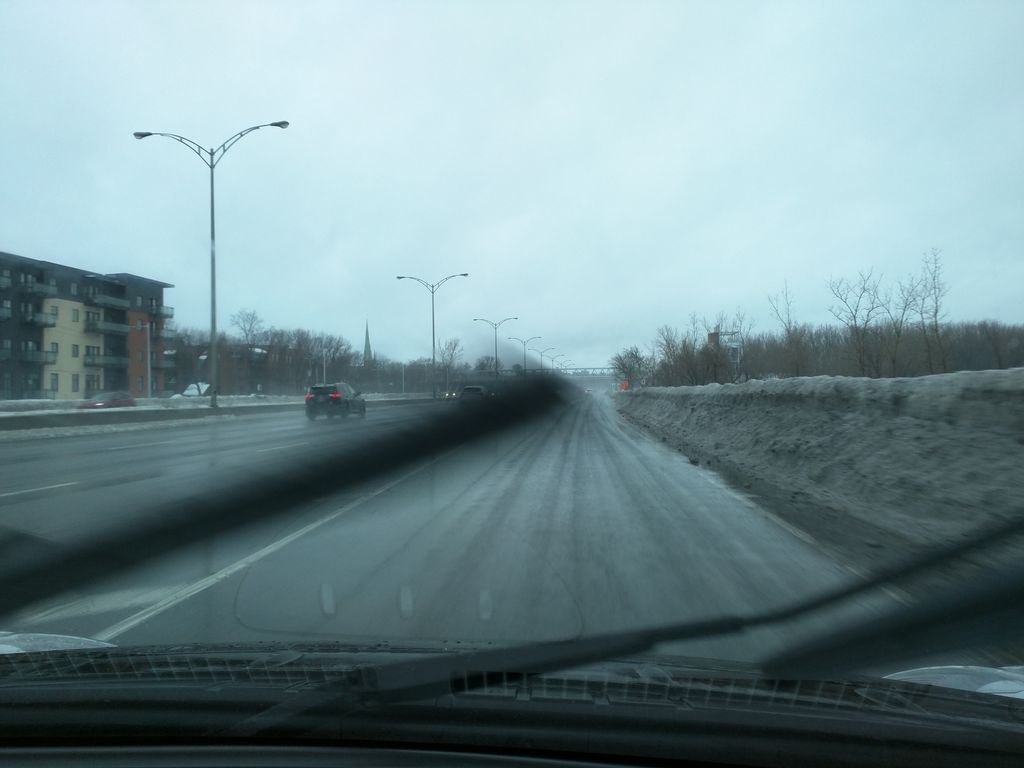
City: montreal